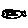
Label: fish